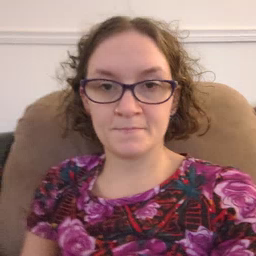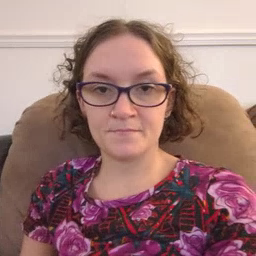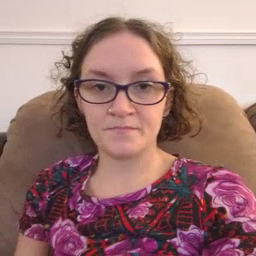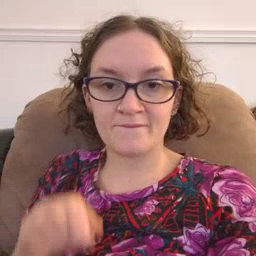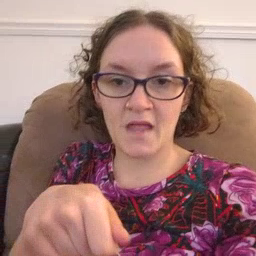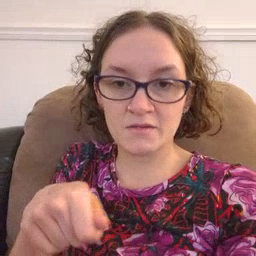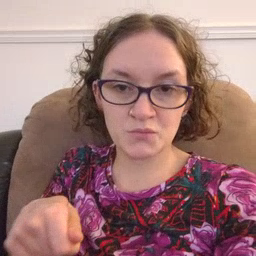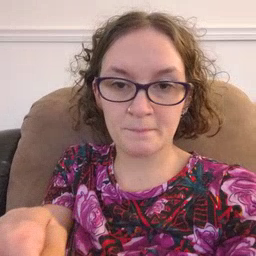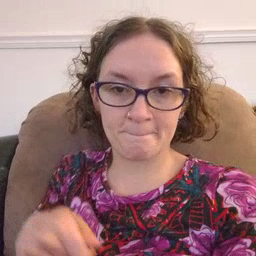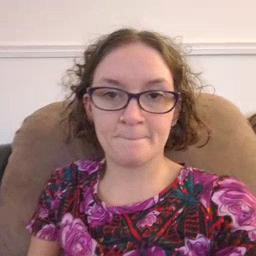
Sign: vacuum